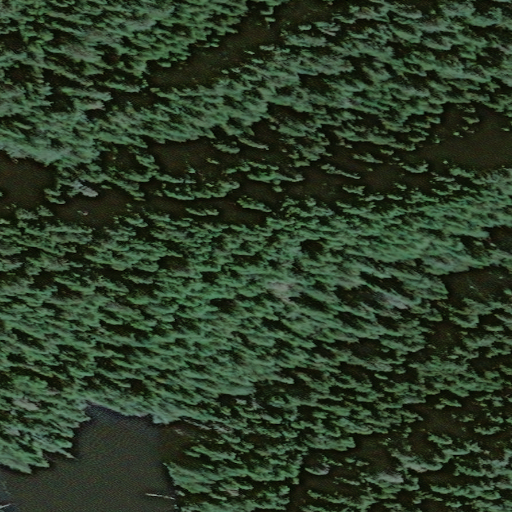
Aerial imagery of island in Alaska named Bluff Island containing only unknown